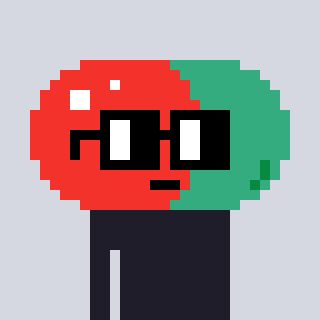
a pixel art character with square black glasses, a pill-shaped head and a hotbrown-colored body on a cool background